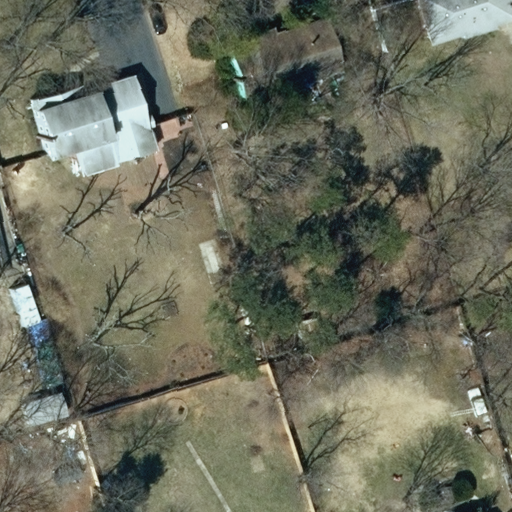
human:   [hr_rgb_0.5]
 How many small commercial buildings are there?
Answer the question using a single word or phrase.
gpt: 0

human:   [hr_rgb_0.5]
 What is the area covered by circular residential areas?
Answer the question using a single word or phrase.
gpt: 0m2

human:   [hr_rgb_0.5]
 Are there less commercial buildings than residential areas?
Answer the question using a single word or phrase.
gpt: yes

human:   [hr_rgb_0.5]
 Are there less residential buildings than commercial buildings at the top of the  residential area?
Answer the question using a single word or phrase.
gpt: no

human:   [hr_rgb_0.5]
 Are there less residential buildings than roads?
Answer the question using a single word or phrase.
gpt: no

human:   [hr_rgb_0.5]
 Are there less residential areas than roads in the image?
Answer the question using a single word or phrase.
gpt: no

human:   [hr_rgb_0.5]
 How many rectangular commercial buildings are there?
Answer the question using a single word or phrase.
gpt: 0

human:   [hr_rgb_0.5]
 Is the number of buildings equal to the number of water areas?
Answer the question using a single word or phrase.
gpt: no

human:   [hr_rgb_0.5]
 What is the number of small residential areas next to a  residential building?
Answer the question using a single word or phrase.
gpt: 0

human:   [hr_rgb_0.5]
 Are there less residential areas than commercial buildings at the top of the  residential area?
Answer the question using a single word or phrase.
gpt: no

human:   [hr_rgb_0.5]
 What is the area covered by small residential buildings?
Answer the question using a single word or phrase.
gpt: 0m2

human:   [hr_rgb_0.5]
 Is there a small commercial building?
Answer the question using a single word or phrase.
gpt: no

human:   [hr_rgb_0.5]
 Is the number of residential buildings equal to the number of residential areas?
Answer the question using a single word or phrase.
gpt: no

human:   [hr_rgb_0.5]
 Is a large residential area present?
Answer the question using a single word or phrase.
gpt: yes

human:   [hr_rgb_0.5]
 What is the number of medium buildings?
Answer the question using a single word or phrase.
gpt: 3

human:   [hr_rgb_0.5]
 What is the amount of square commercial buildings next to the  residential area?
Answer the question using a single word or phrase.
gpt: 0

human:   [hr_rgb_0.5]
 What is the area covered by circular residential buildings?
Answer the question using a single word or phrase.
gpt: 0m2

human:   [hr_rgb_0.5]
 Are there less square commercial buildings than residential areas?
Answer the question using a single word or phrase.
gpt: yes

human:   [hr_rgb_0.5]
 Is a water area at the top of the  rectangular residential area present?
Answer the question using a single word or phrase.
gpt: no

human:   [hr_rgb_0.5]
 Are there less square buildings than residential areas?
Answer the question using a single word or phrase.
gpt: yes

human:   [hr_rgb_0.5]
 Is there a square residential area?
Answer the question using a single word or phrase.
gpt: no

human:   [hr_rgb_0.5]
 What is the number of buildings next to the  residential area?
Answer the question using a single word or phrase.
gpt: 4

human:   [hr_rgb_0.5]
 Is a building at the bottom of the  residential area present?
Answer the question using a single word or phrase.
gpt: yes

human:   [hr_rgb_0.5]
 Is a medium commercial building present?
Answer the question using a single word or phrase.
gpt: no

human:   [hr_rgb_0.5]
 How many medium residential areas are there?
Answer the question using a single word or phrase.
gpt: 0

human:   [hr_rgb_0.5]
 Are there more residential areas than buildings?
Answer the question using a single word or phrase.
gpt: no

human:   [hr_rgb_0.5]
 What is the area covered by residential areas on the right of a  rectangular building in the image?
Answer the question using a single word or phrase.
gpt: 0m2

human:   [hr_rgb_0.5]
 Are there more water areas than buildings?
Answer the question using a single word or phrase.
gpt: no

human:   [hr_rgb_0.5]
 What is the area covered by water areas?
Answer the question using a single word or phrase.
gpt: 0m2

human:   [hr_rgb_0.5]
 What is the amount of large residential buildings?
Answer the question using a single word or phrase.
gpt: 0

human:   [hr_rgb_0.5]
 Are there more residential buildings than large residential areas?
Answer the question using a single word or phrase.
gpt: yes

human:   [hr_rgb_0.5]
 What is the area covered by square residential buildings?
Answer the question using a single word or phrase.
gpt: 0m2

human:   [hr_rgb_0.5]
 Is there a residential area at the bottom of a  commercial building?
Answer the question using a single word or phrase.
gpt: no

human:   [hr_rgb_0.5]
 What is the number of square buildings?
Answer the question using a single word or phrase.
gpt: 0

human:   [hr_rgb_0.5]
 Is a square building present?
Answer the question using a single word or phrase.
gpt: no

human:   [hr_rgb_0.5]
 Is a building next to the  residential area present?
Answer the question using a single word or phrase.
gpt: yes